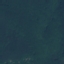
Land use / land cover class: Forest